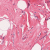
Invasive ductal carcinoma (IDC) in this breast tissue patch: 0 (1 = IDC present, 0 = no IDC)